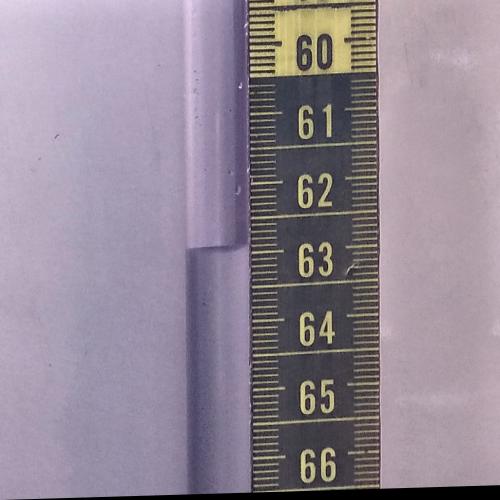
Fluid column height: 62.9 cm